Question: Is there a javascript datetimepicker that can selects 2 dates in a single input field. Like:

(Screenshot taken from google-analytics)
Currently we need to use 2 form input fields to select date range.
Is there any free datetimepicker that provides this functionality?
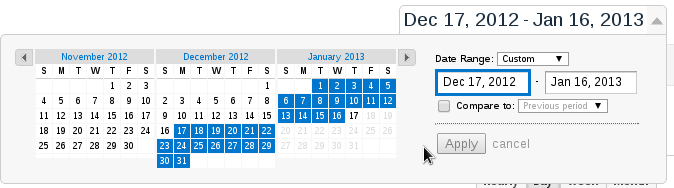
Answer: This is what you're looking for: <URL>